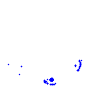
Particle: proton